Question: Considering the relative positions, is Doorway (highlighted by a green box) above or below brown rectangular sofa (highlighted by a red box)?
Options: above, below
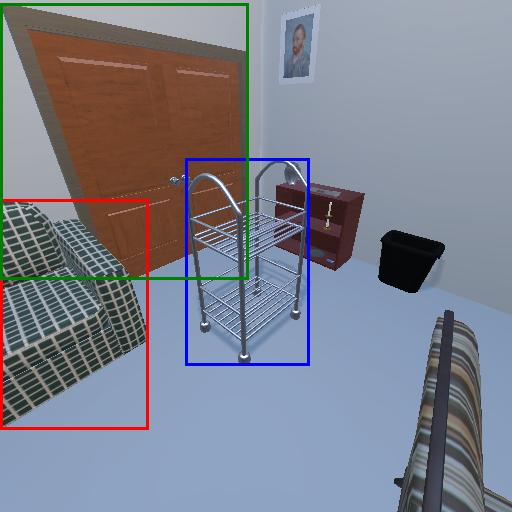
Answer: above